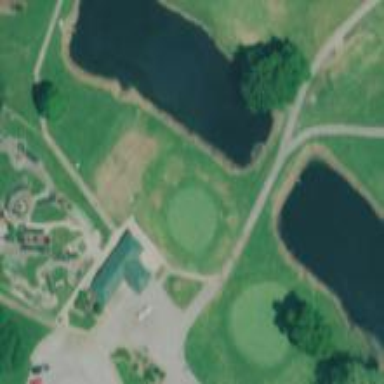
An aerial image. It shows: Water hazard in golf course. The hazard is natural water feature.